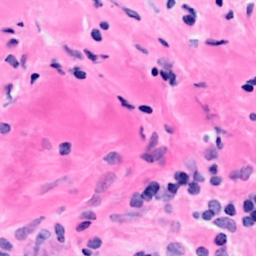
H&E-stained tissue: Breast